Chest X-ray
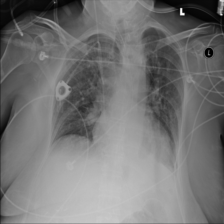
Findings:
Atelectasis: negative
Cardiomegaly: negative
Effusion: negative
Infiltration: negative
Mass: negative
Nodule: negative
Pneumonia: negative
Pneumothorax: negative
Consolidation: negative
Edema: negative
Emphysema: negative
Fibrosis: negative
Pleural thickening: negative
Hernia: negative